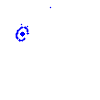
Particle: kaon